Interaction volume radius: 5 \u00c5
Interaction volume height: 10 \u00c5
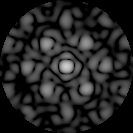
Disorder parameter: 0.4609